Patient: sex M, age 78
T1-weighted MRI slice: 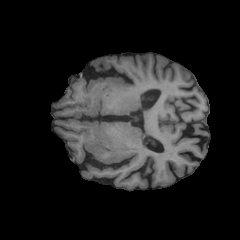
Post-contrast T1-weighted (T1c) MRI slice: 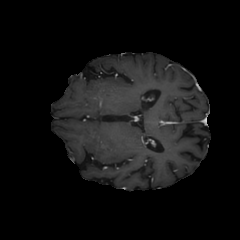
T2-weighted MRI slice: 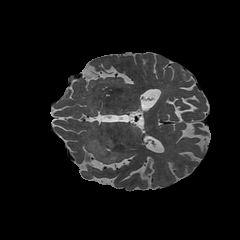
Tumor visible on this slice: yes
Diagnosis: Astrocytoma, IDH-wildtype
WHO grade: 3